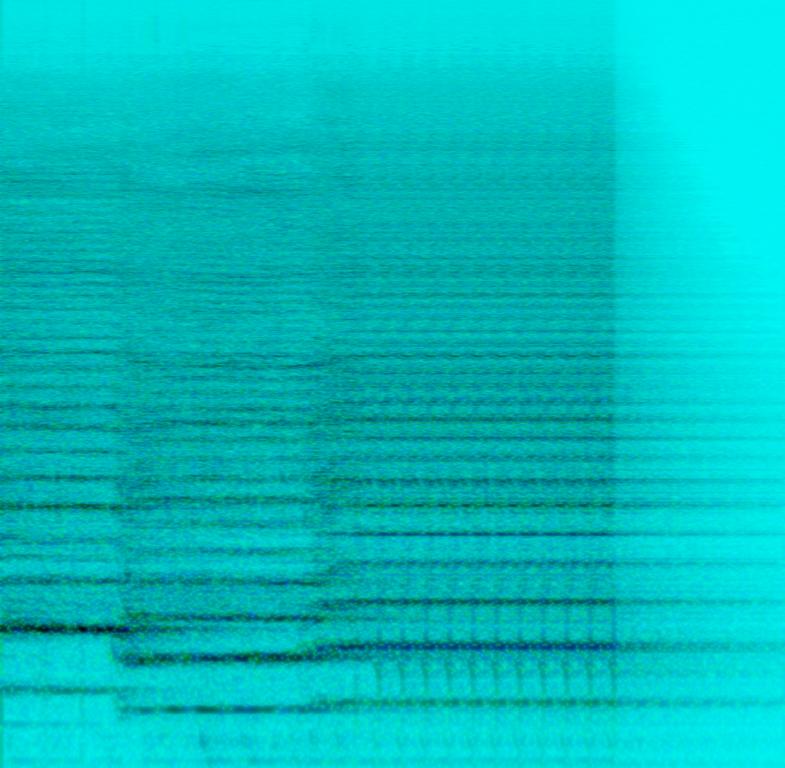
This song features male voices singing in harmony. It starts off on a high note, followed by a lower note and back up to a high note. At the end, a vocoder is used to give a start-stop effect to the voice. The ending of the voice is like if a person were to drive over road ramblers. There is a lot of reverb added to the voice.